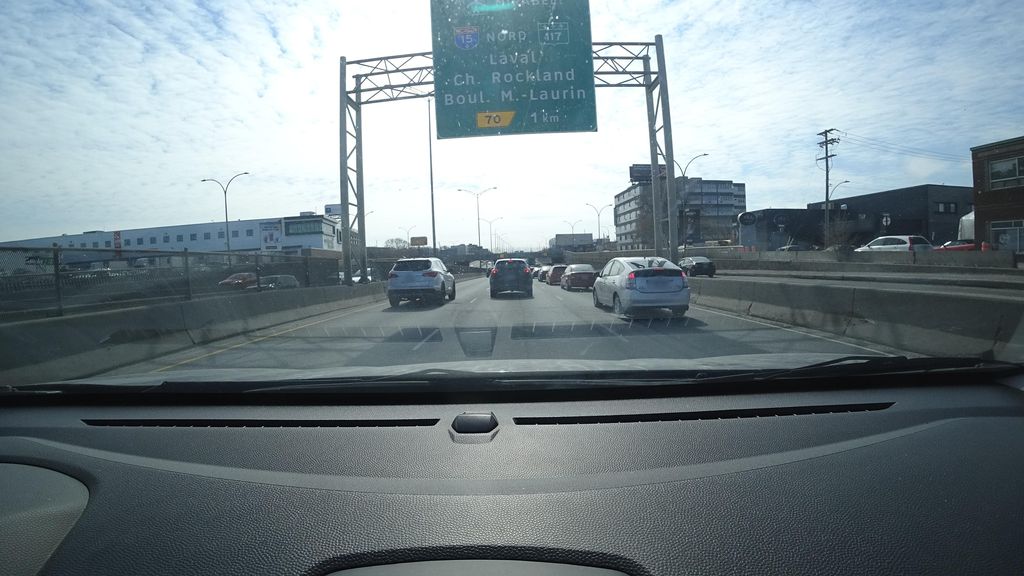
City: montreal